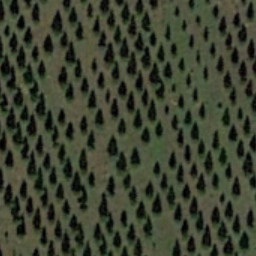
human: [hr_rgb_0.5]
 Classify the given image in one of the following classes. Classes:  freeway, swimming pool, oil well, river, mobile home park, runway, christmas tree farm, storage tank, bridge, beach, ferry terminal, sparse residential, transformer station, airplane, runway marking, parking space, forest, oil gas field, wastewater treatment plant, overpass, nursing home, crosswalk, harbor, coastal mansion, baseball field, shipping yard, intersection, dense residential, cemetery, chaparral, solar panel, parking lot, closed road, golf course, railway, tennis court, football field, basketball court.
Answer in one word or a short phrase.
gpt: christmas tree farm